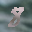
Label: 8